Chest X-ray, AP view. Patient: 48 years old, sex F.
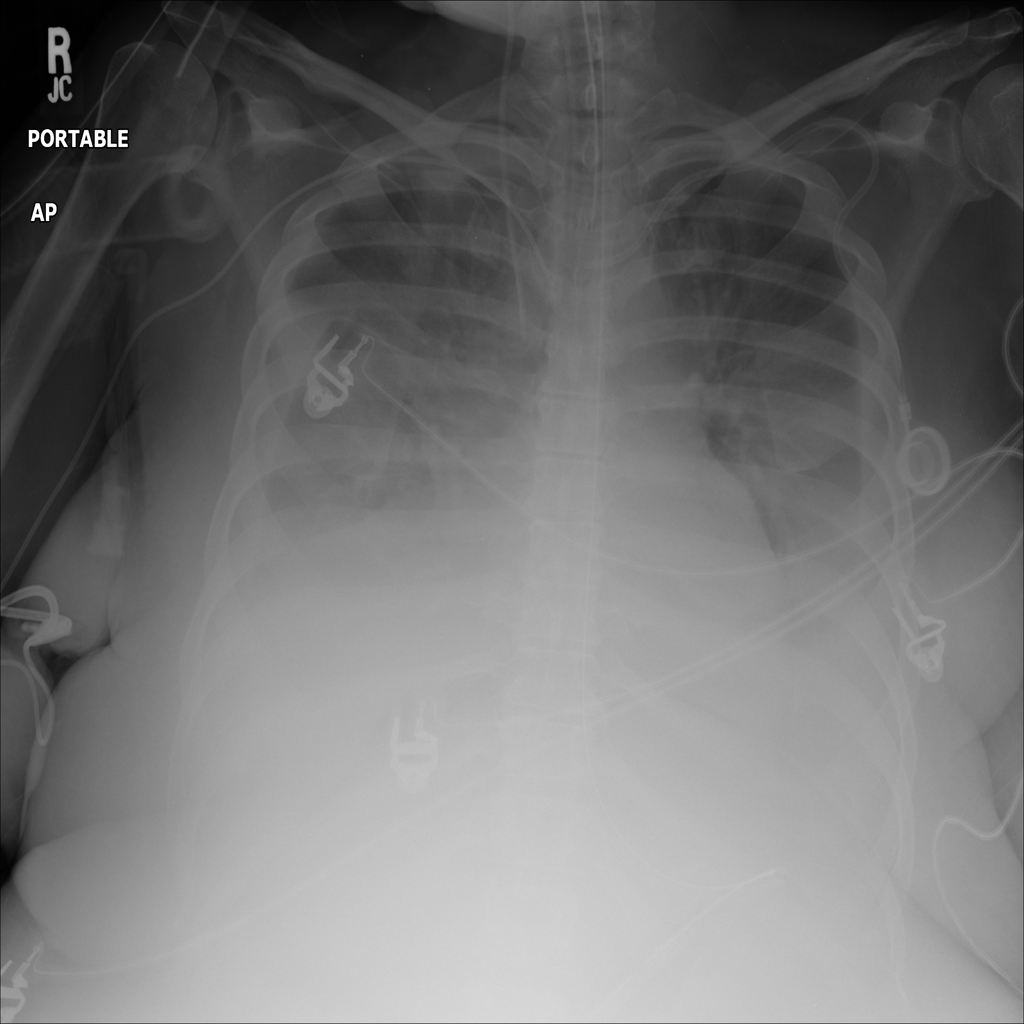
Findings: No Finding